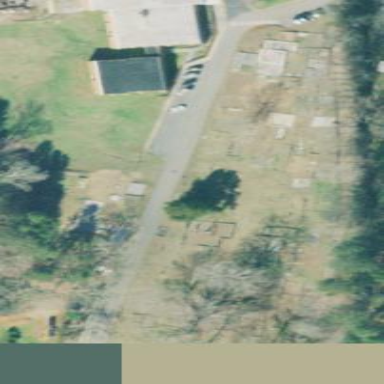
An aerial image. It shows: Cemetery with graves.